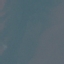
Label: SeaLake